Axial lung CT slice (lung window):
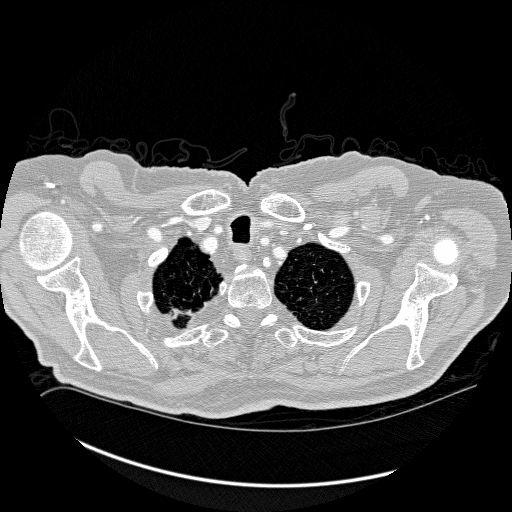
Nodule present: no